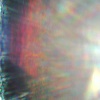
Label: sunburn